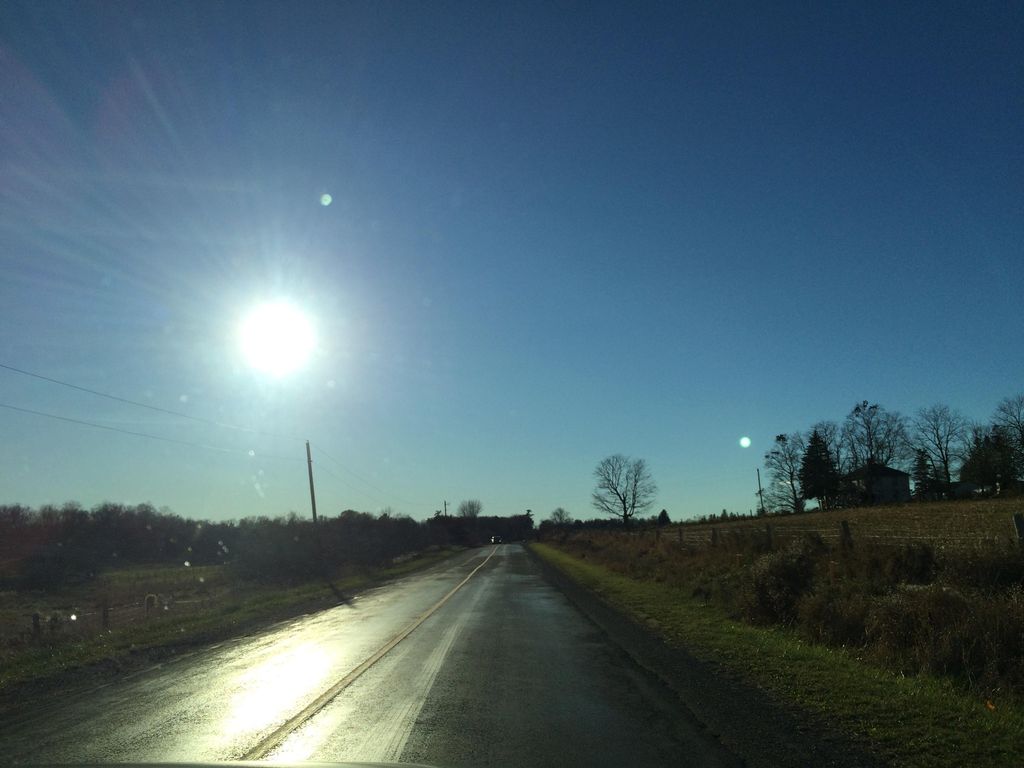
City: kitchener-waterloo